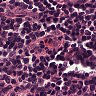
Metastatic tissue present: no